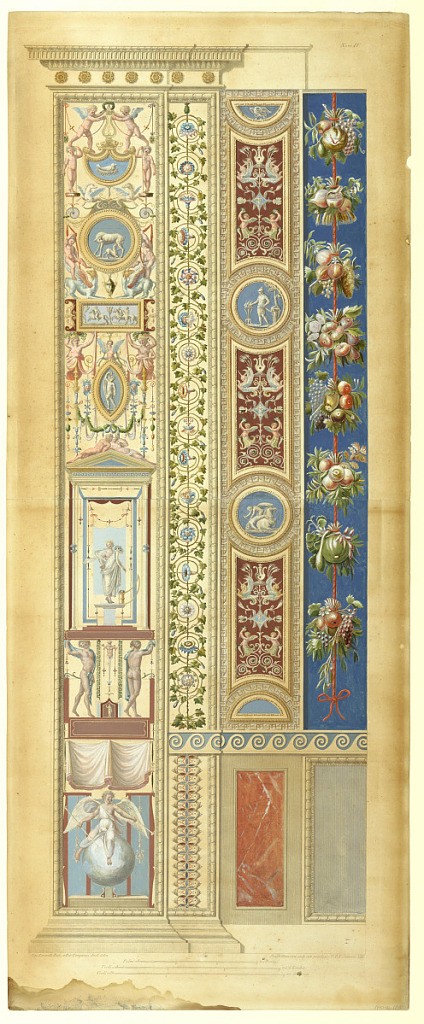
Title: Raphael's Loggia in the Vatican [Loggie di Rafaele nel Vaticano, plate IV]
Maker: Giovanni Ottaviani, ca. 1735 – 1808
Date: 1772–77
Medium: Hand colored etching and gray ink
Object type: Print
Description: Description from left to right; top to bottom.
Above all, a frieze of sunflowers-like circles.
First column:  Two putti holding a lyre above a cameo of a bird in a nest with putti standing on either side.  Below: a cameo of a lamb and its offspring surrounded by two nude figures sitting above axeses.  Below: a cameo with three men on horseback. Below: a cameo of a nude figure above two nude figures lying atop a pedement. Under pedement: a figure standing atop a pedestal. Below: profiles of front and rear figures. Below: Winged figure with spears sitting atop a globe.
Second column: Vine of foliage and flowers.  Below: a frieze of wavelike spirals atop a geometric decorative pattern.
Third column: Semi circle cameo of a bird.  Below: a brown panel of two horned creatures above two winged figure emerging from foliage. Below: a cameo of a soldier. Below: a repeat of the brown panel above.  Below: cameo of a man killing a beast that is attacking his horse. End:  once again the repeat of the brown panel above.
Fourth column: Hanging bundles of fruit and foliage.